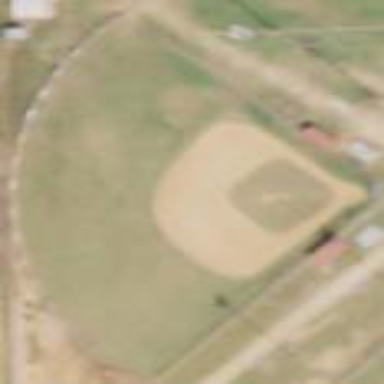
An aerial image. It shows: Baseball pitch for leisure and sports activities.